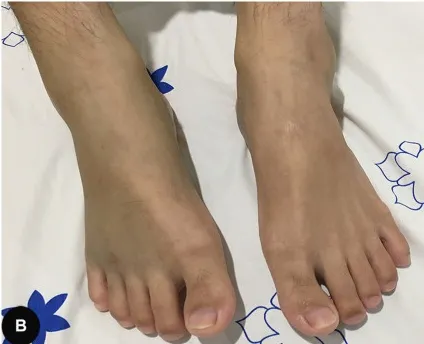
(A,B) Ecchymoses and mild swelling of both lower extremities.
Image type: medical_photograph (skin_photograph)